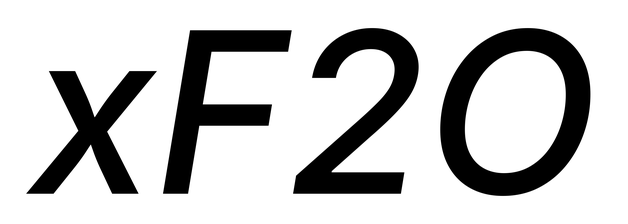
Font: Inter-Italic_Medium_Italic